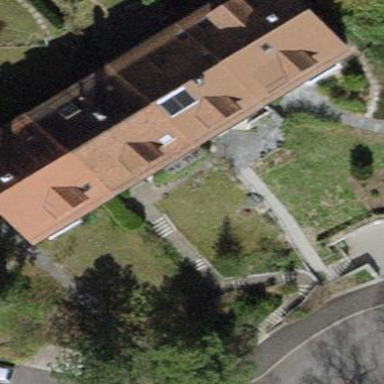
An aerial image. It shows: Terrace building.